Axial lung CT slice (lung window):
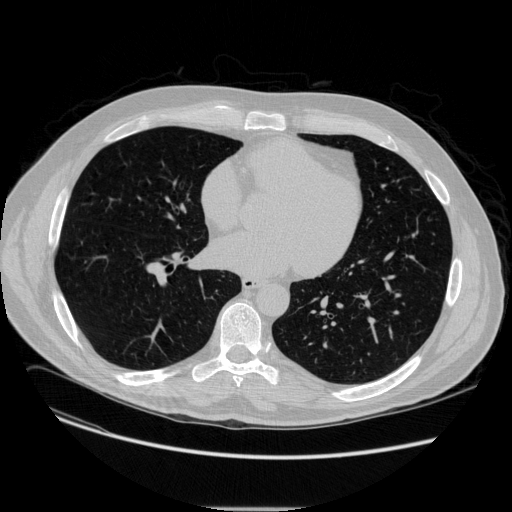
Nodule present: no